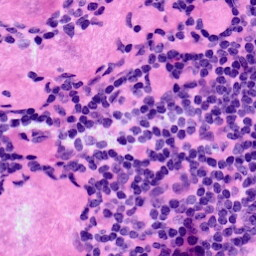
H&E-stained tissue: LymphNode